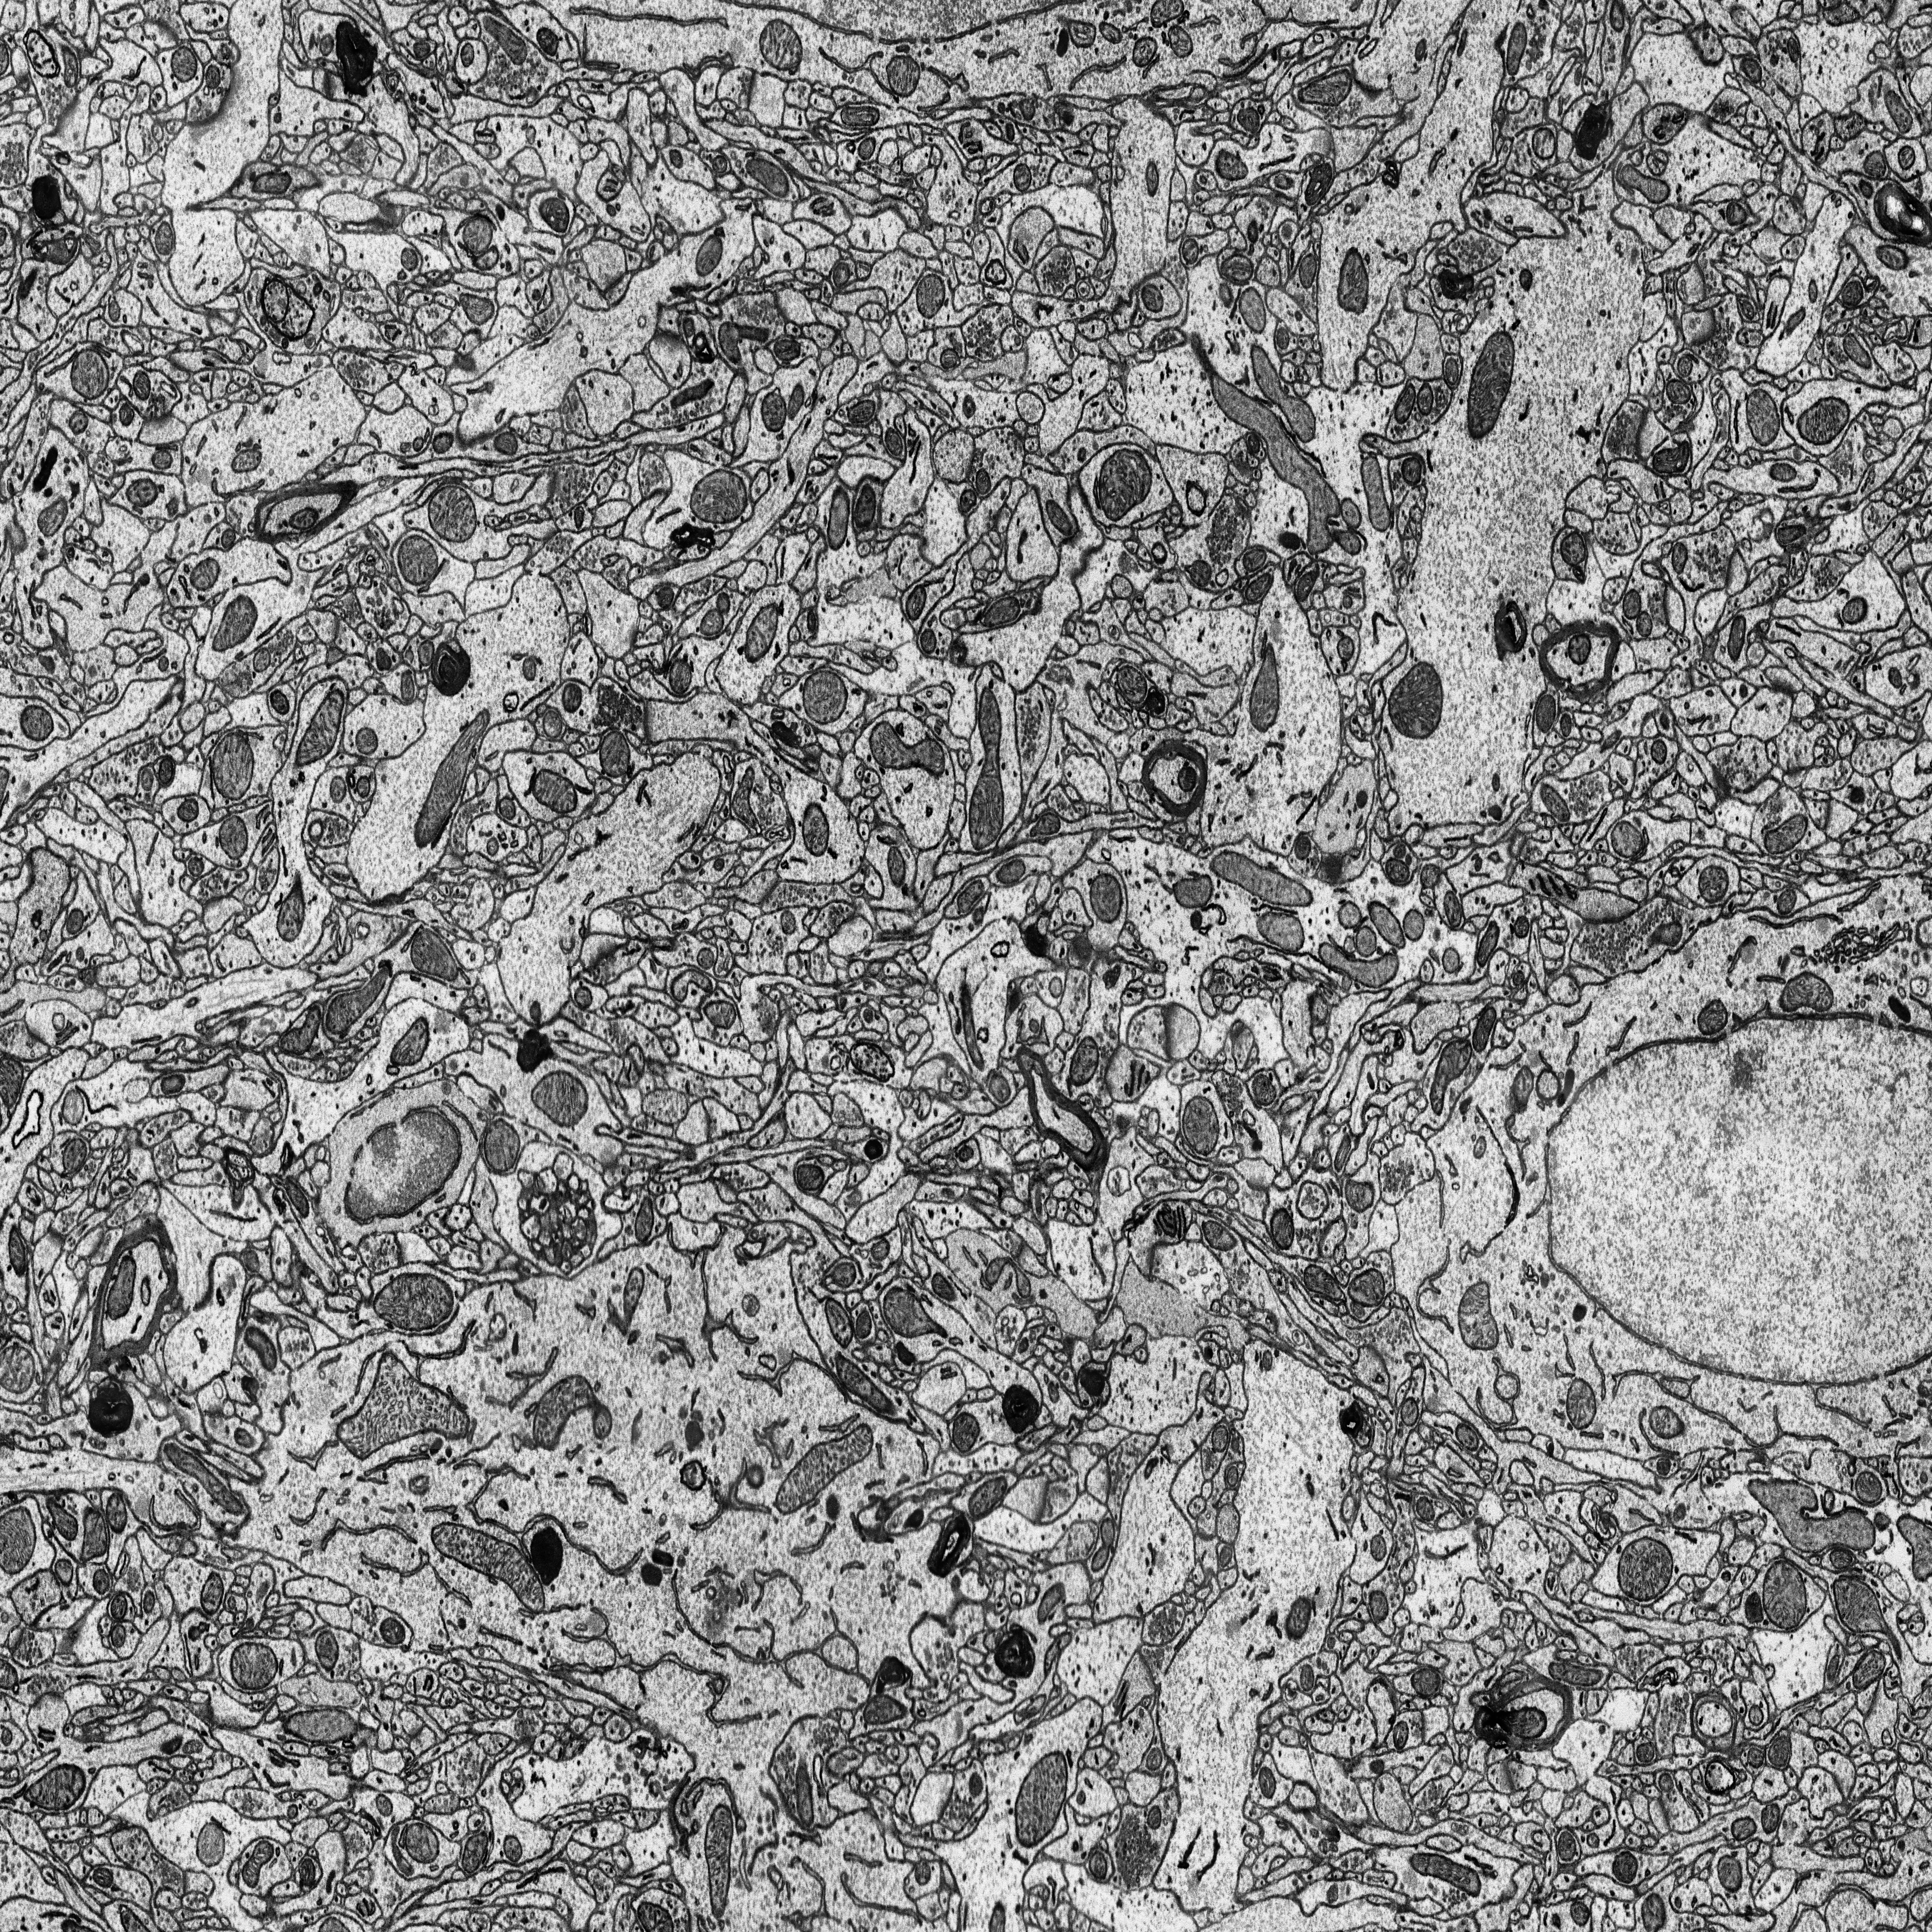
Electron microscopy slice of rat cortex tissue
Slice depth (z): 173
Mitochondria instances in slice: 409